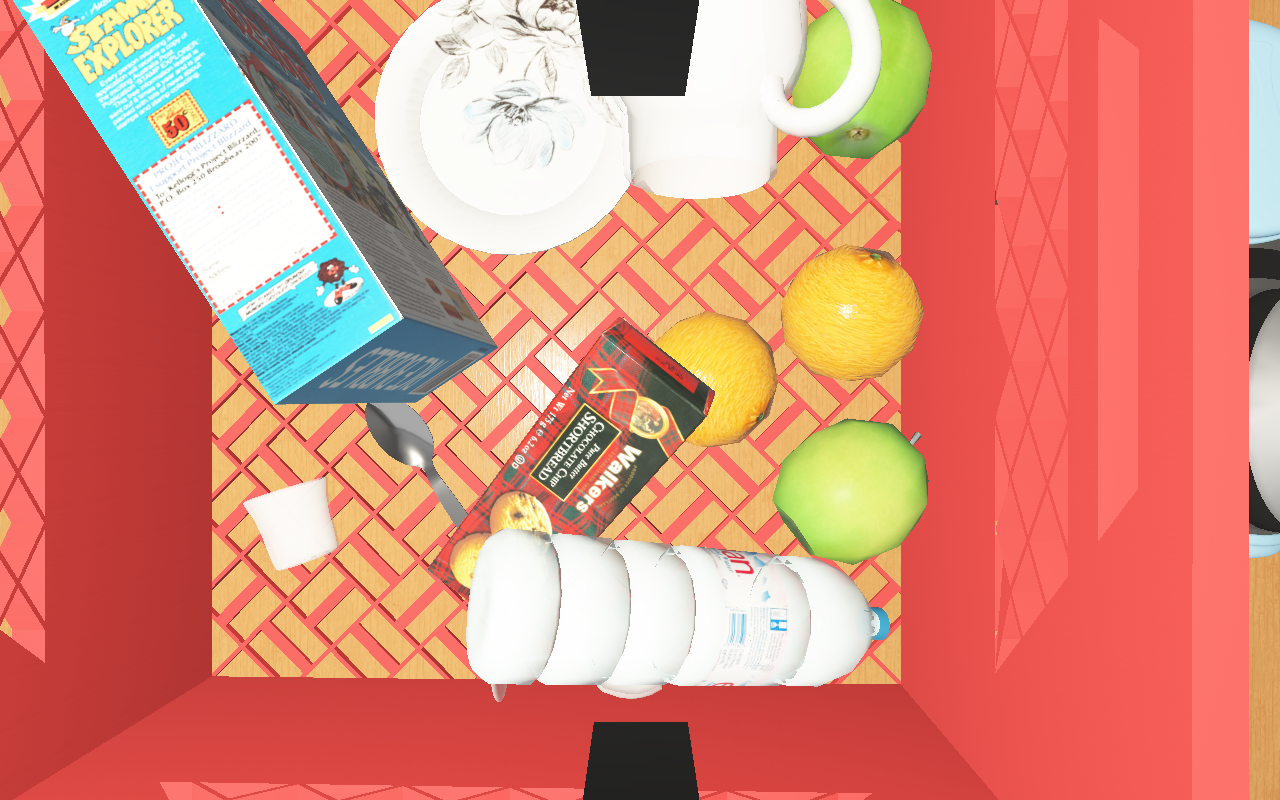
Objects in the scene:
carafe
apple
apple
orange
orange
glass
wineglass
jam jar
cereal box